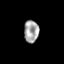
Tissue: skin
Cell type: Epithelial cells
Senescence score: 0.2638
Nuclear area (px): 322
Mean DAPI intensity: 165.851